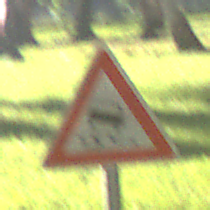
Verkehrszeichen: SchleuderOderRutschgefahr
Umgebung: Outdoor, Nature
Tageszeit: MorningAfternoon
Wetter: Clear
Licht: Natural
Jahreszeit: NotSpecified
Kontrast: HighContrast